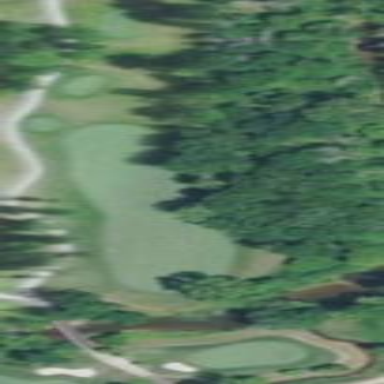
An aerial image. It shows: Area of rough grass used for golf.